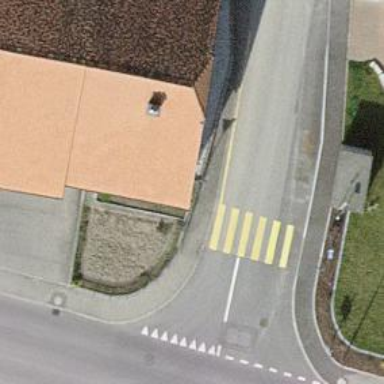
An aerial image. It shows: Uncontrolled zebra crossing on the road.